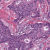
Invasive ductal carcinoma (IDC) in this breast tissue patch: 1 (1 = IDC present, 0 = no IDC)